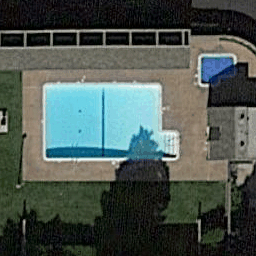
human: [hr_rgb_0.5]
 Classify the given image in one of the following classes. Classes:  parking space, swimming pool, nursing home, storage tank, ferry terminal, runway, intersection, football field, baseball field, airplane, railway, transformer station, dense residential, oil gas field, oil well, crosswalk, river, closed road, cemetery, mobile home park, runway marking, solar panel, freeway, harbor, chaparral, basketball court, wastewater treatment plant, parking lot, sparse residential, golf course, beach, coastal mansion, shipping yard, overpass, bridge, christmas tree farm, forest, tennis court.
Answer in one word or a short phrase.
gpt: swimming pool